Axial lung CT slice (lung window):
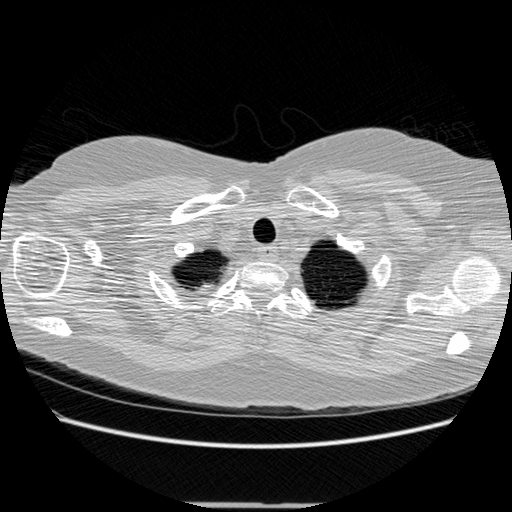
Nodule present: no